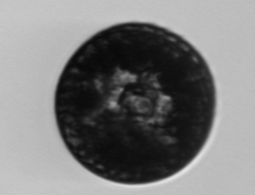
Label: Coscinodiscus